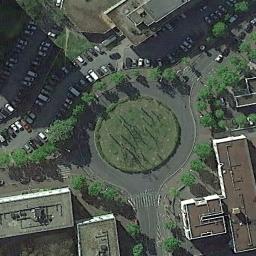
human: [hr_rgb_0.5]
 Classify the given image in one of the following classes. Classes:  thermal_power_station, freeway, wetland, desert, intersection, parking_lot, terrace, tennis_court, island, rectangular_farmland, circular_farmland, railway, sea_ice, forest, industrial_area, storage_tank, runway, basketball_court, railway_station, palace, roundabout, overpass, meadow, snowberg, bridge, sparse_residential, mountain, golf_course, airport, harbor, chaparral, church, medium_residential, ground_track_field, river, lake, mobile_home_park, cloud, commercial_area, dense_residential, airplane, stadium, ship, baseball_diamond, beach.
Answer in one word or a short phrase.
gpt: roundabout